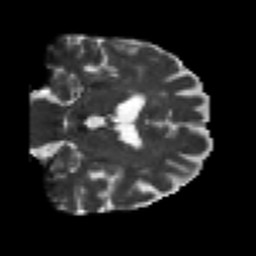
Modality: T2w
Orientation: coronal
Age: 74
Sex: male
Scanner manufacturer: siemens
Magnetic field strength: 3 T
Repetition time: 7.3 s
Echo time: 0.087 s